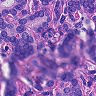
Metastatic tissue present: yes